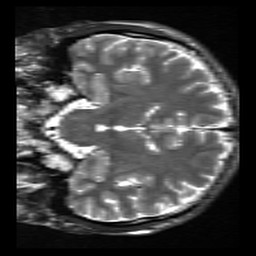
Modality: inplaneT2
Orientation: coronal
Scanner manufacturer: siemens
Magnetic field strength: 3 T
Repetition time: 7.02 s
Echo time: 0.069 s